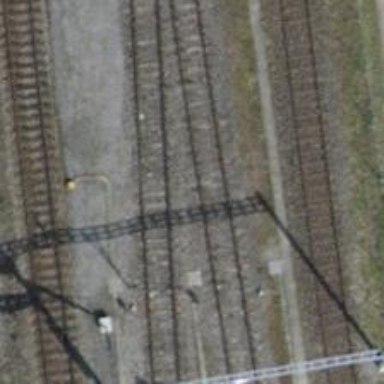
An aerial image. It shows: Railway siding with one electrified track and contact line for powering the train.